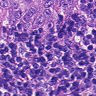
Metastatic tissue present: yes